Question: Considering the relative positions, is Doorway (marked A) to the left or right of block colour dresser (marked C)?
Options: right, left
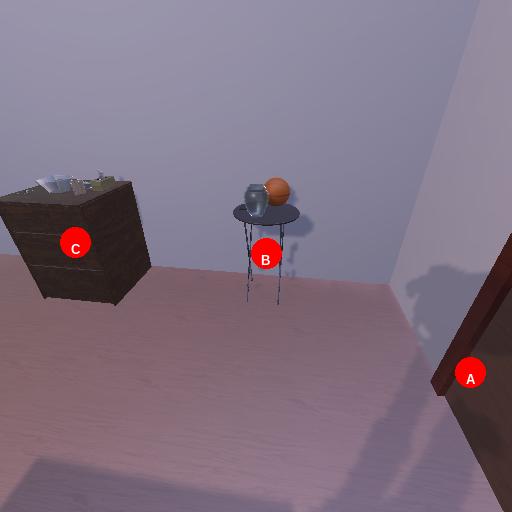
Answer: right